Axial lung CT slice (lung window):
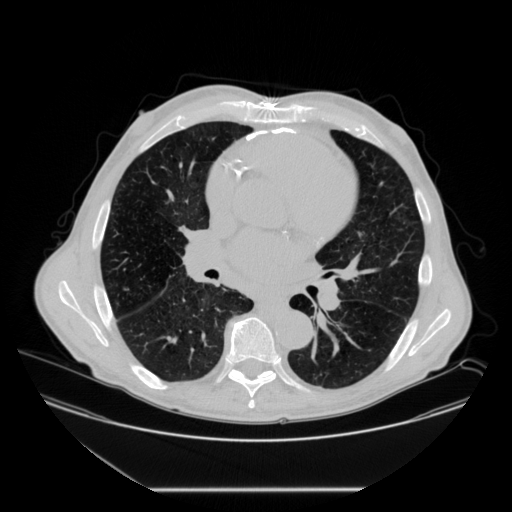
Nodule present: no